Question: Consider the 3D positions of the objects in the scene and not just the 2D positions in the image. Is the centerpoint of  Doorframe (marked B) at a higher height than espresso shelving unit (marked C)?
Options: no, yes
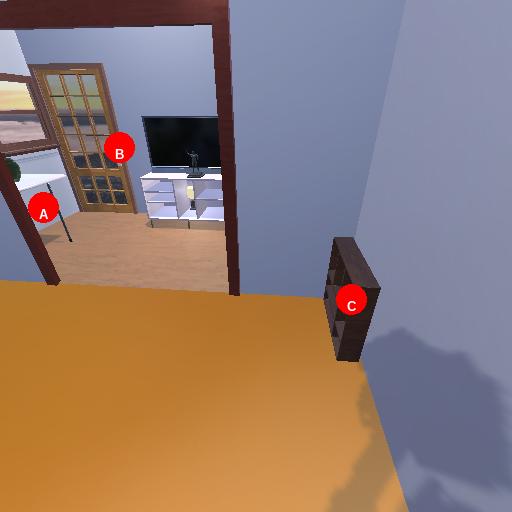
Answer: no